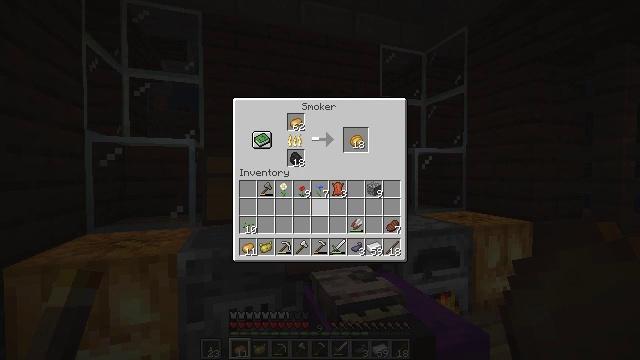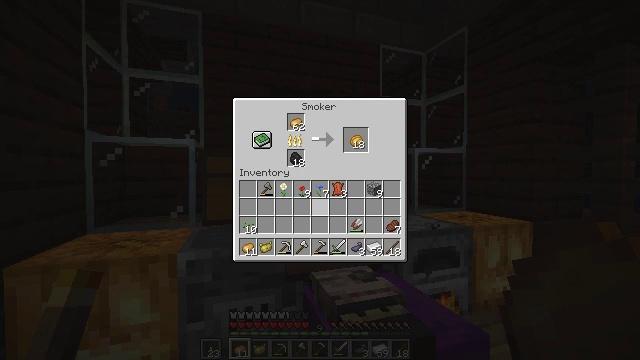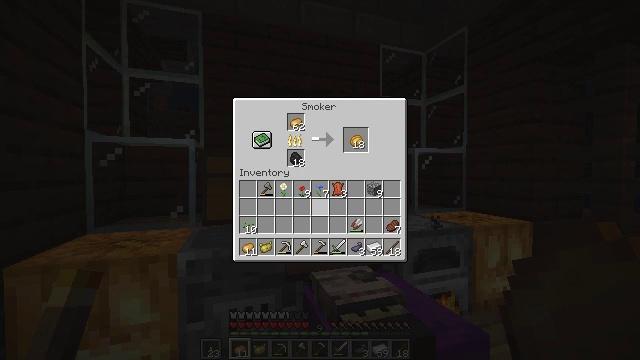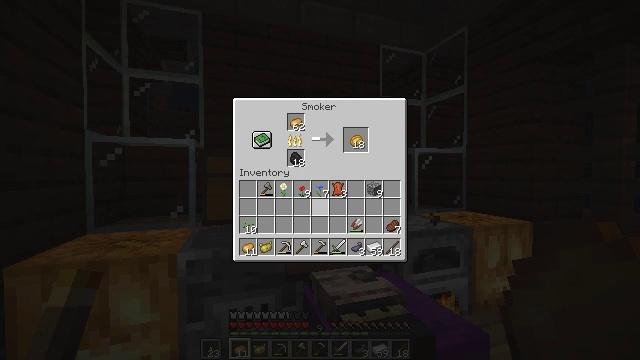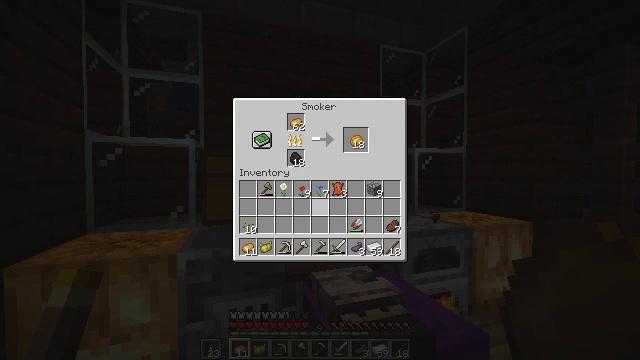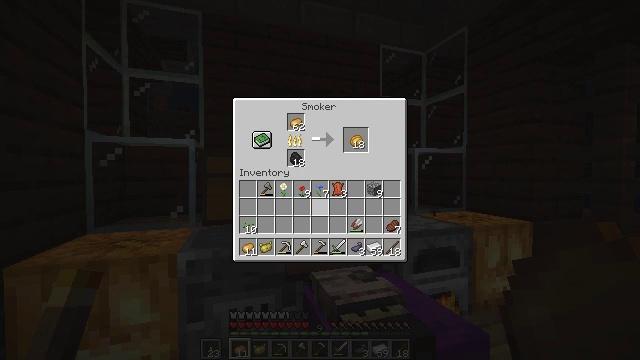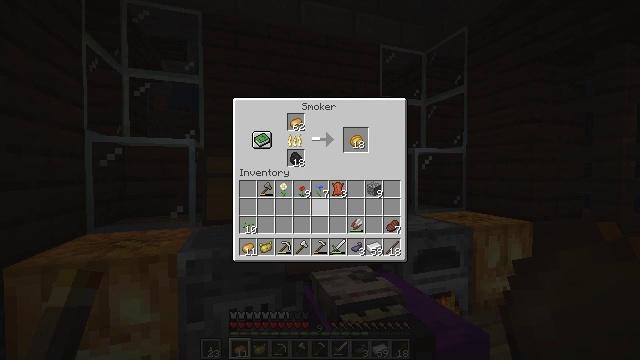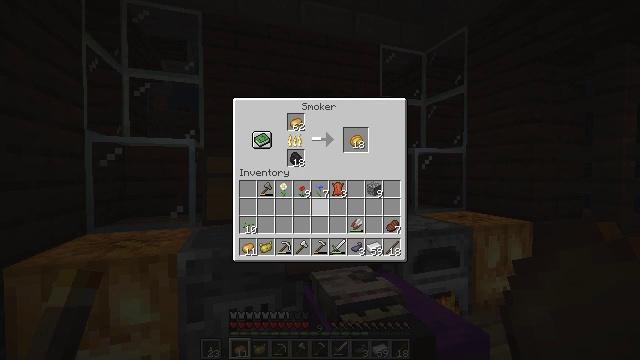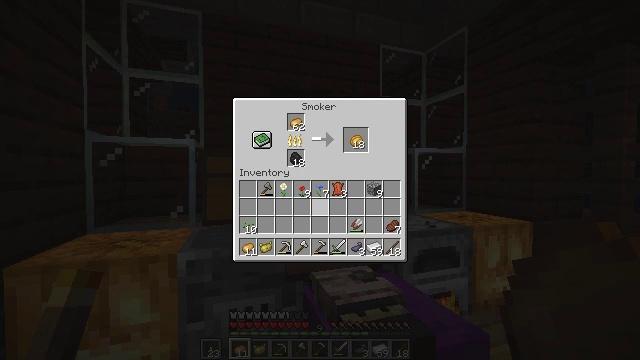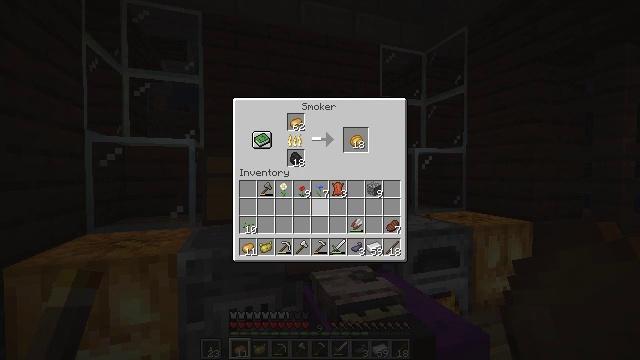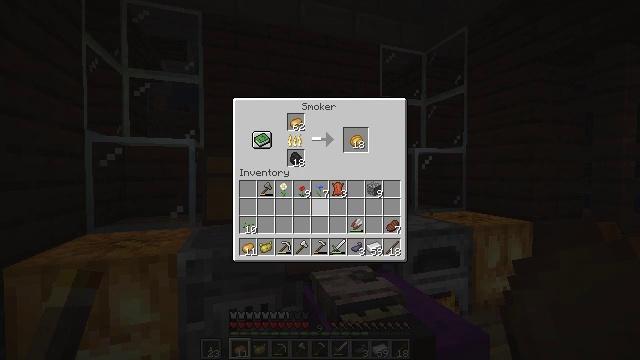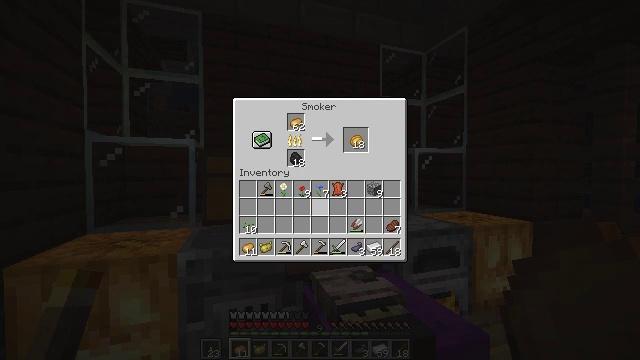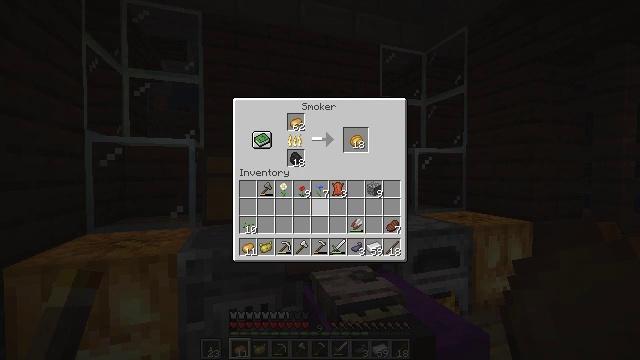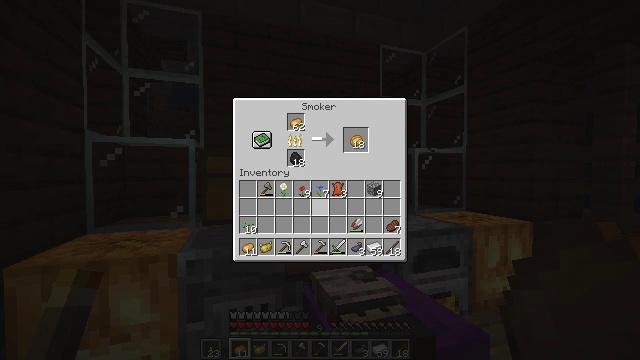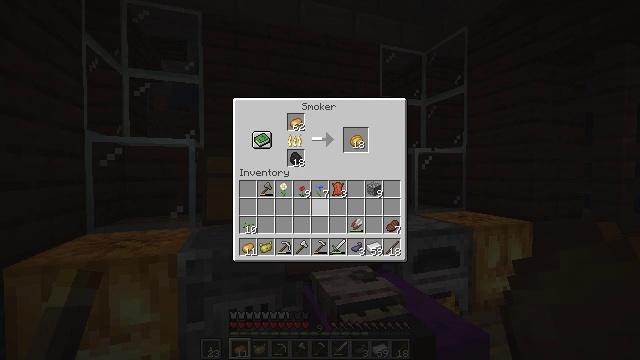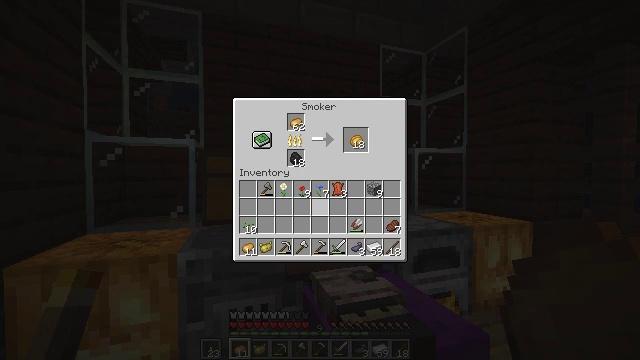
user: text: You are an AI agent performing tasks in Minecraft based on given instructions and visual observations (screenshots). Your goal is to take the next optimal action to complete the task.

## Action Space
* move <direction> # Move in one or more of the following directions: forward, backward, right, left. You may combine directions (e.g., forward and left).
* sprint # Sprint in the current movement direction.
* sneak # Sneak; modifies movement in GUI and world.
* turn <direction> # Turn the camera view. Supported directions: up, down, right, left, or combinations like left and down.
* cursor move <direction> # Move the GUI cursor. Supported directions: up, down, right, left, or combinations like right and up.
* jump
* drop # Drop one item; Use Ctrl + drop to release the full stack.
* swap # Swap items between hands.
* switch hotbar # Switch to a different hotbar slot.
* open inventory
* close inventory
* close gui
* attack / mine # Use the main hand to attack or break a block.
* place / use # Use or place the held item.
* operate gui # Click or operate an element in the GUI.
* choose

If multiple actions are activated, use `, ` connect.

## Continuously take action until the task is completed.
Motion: motion action
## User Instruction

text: Cook a potato in the furnace.
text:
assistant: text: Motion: no_op
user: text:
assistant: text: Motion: no_op
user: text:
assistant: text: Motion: no_op
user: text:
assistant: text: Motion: no_op
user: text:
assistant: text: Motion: no_op
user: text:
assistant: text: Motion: no_op
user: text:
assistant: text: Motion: no_op
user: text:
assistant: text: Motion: no_op
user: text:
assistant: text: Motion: no_op
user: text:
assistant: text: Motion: no_op
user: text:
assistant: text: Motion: no_op
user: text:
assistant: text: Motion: no_op
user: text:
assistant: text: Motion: no_op
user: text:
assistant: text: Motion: no_op
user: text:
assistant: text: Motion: no_op
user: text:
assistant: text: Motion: no_op
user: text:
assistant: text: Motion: no_op
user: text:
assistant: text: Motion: no_op
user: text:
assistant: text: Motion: no_op
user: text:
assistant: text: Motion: no_op
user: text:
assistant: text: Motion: no_op
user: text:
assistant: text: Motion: no_op
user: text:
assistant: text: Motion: no_op
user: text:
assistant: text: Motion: no_op
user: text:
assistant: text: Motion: no_op
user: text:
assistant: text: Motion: no_op
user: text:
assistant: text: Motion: no_op
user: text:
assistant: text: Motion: no_op
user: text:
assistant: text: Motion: no_op
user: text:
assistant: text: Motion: no_op